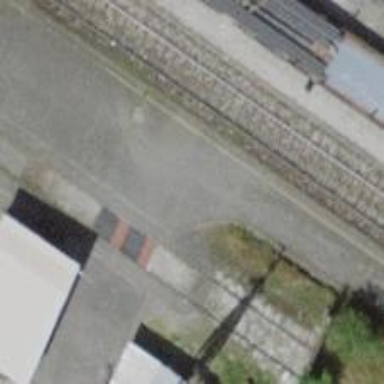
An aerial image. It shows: Level crossing along the railway.